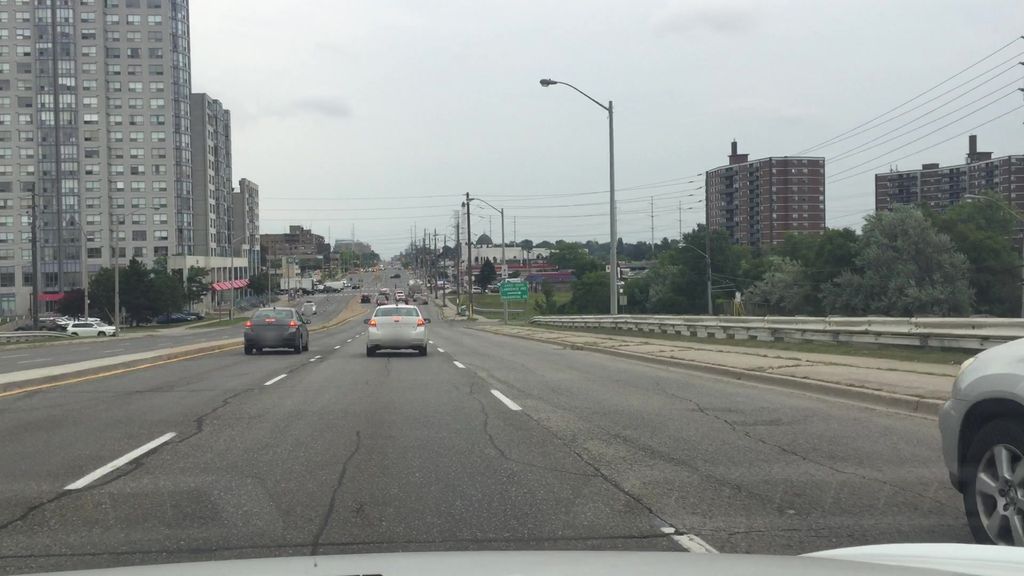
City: toronto